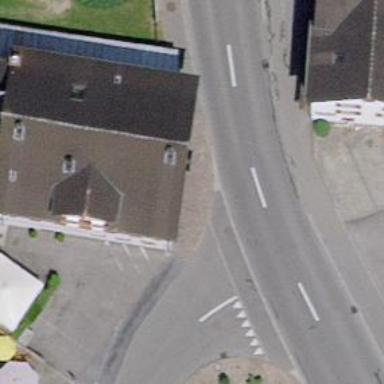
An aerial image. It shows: Lively nightclub.